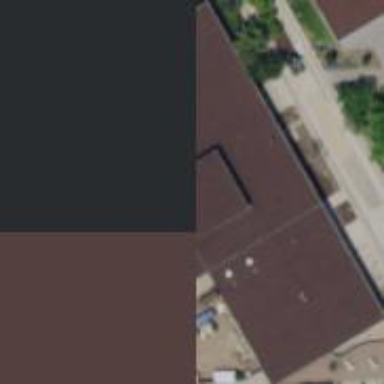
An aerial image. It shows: Part of building.